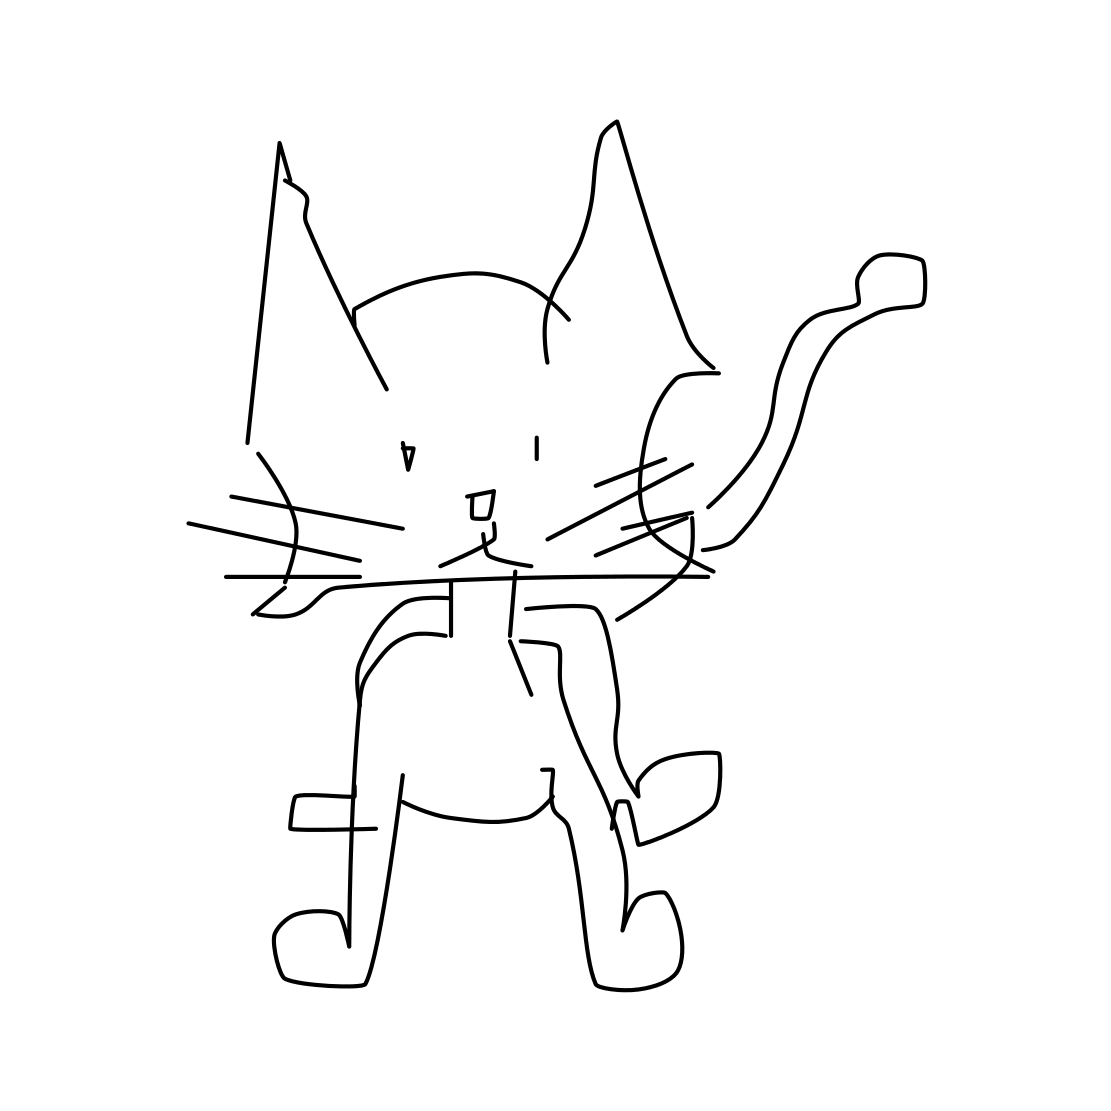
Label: cat